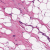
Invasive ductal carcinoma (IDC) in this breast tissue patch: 0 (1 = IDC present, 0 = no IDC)